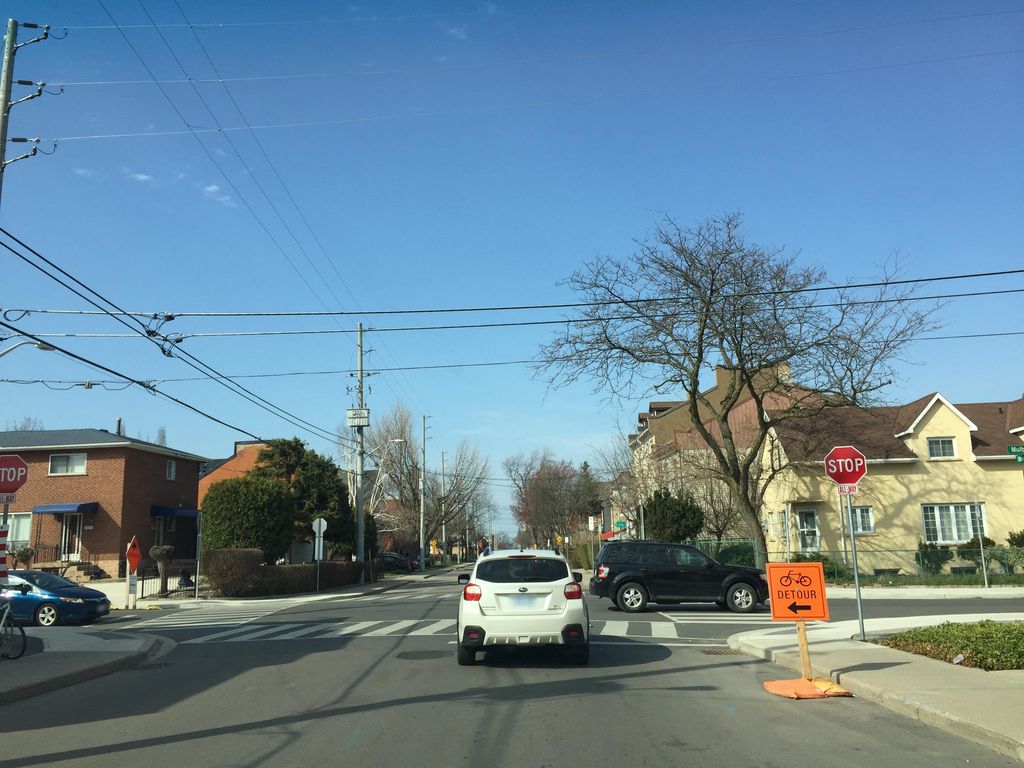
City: hamilton